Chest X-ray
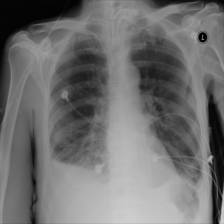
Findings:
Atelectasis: positive
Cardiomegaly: negative
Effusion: positive
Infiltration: negative
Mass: negative
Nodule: negative
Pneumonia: negative
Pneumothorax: negative
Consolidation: negative
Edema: negative
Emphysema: negative
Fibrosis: negative
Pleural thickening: negative
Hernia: negative